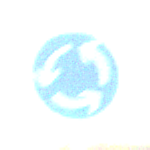
Verkehrszeichen: Kreisverkehr
Umgebung: Outdoor, RoadRail
Tageszeit: SunriseSunset
Wetter: PartlyCloudy
Licht: Natural
Jahreszeit: NotSpecified
Kontrast: HighContrast